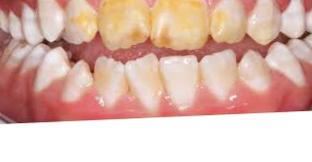
Condition: Tooth Discoloration